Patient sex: F
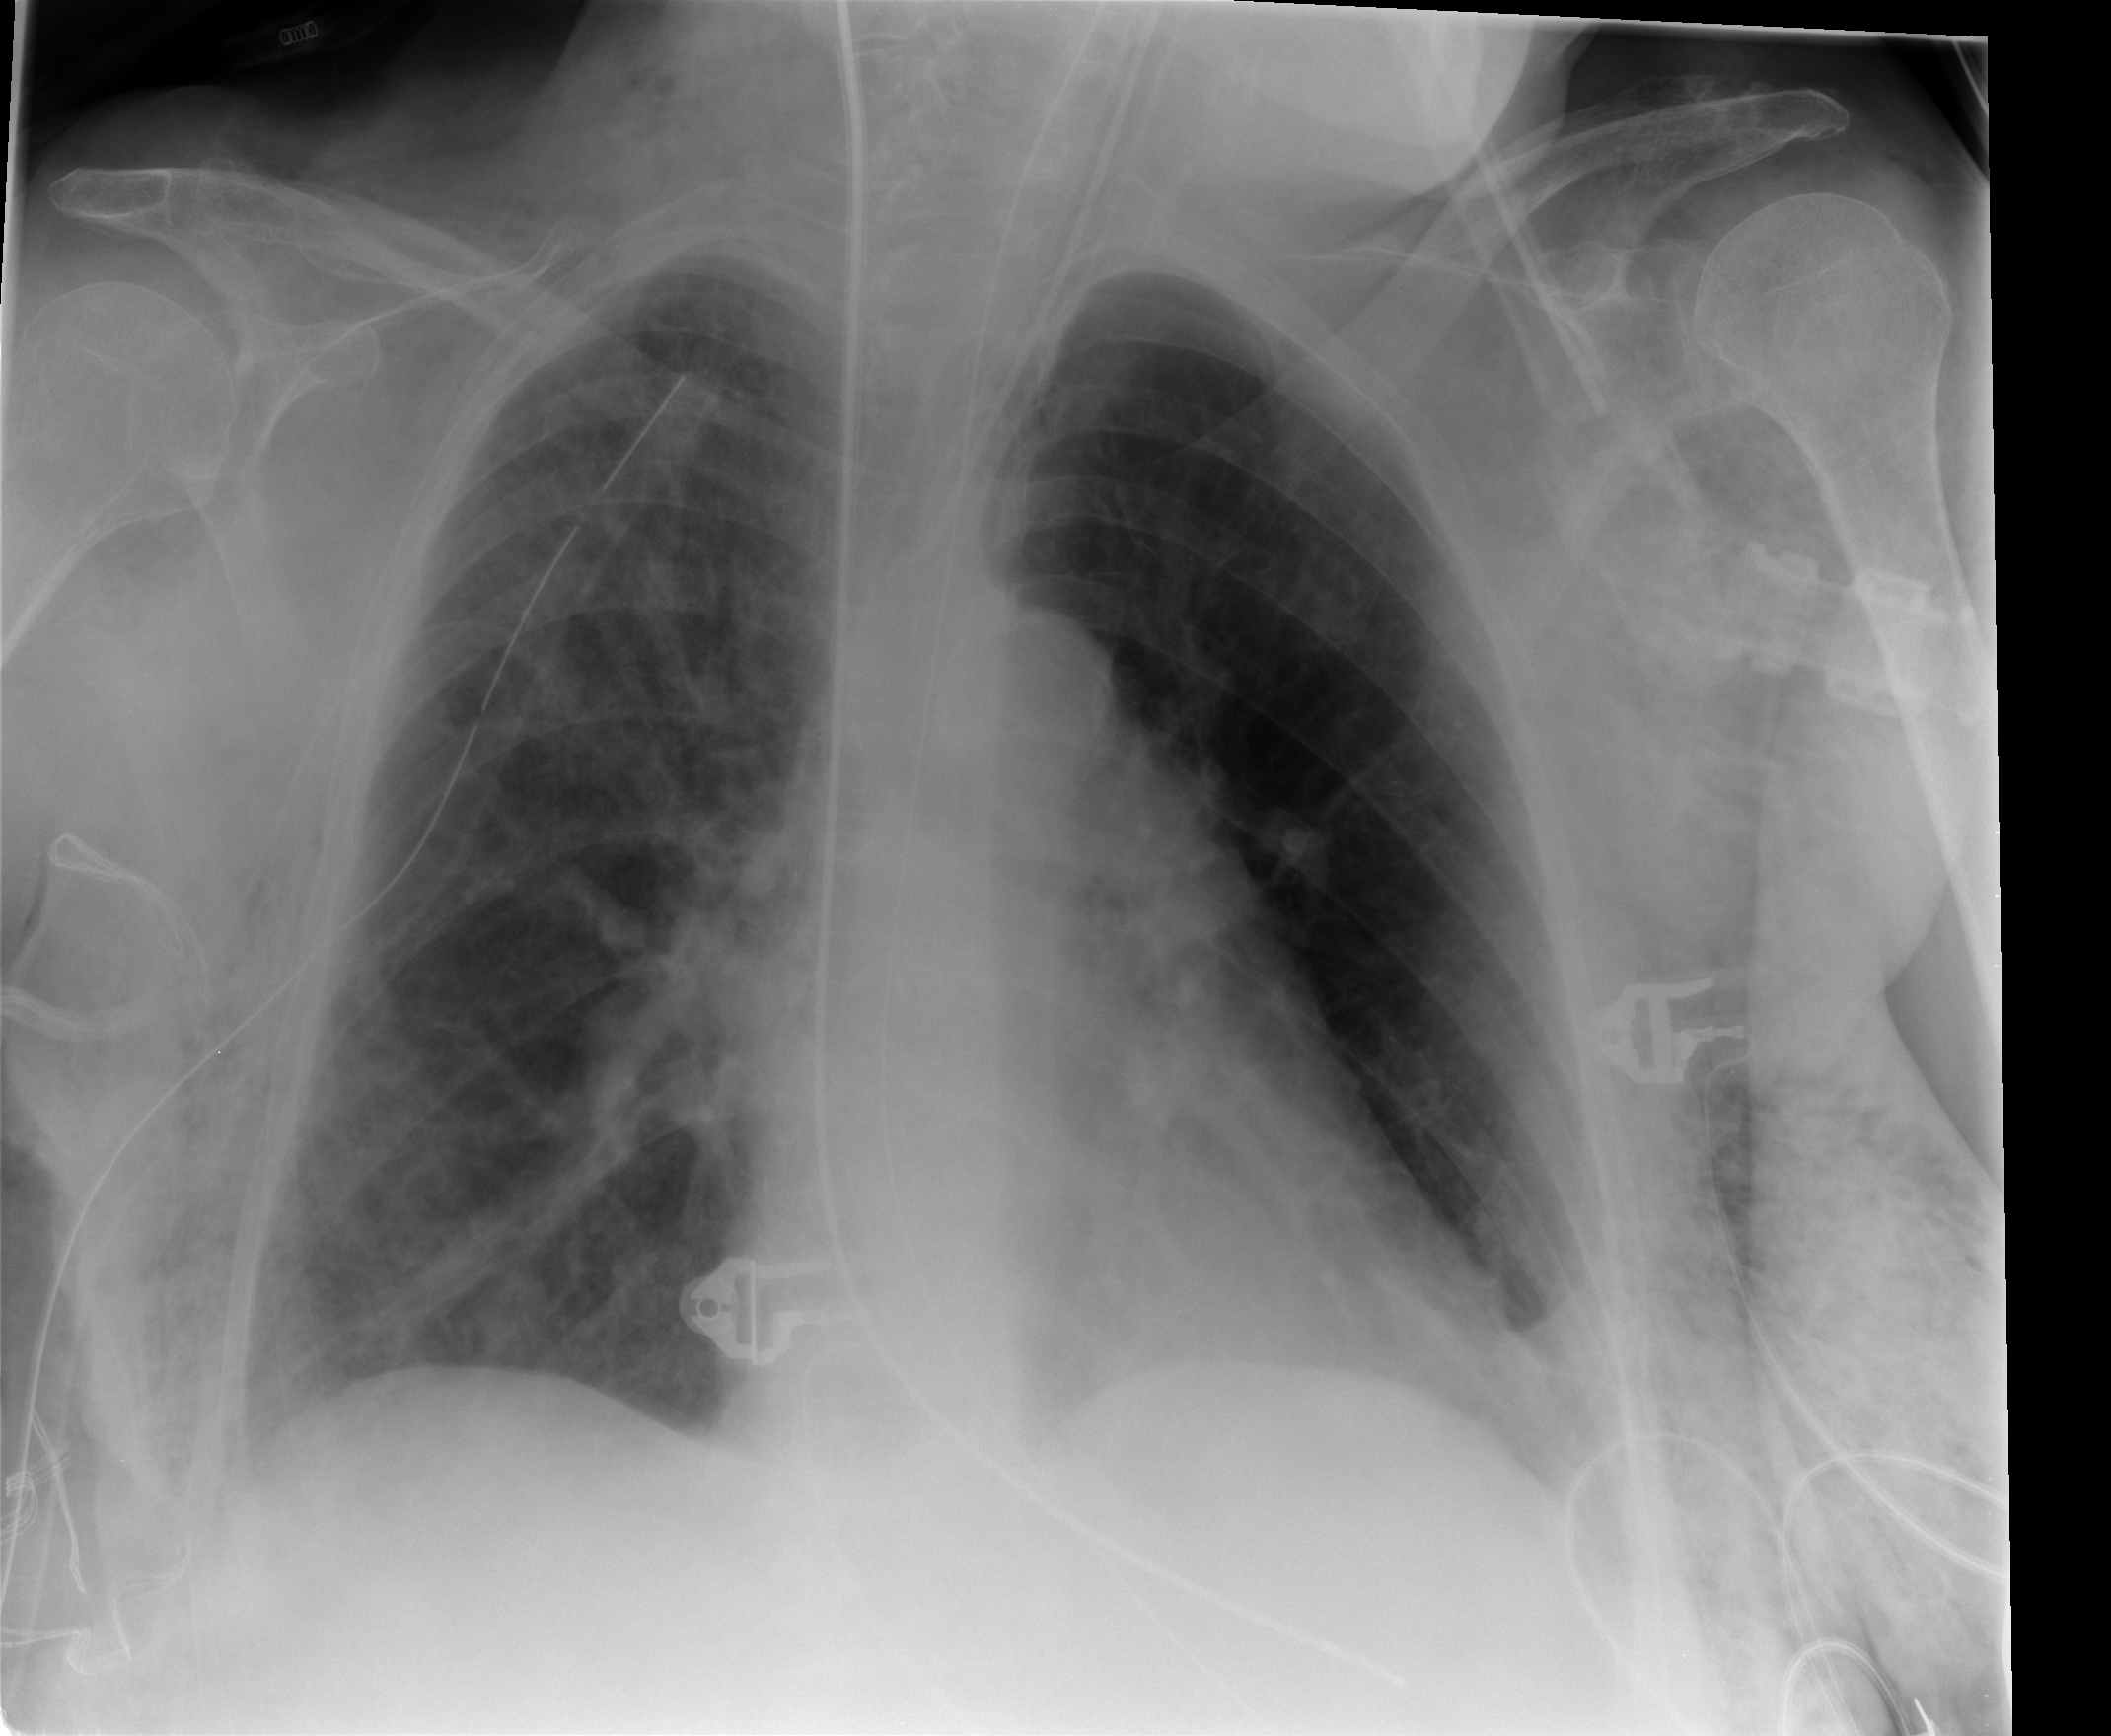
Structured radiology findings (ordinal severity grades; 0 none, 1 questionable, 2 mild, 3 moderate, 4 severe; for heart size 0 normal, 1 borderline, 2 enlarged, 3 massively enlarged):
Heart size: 2
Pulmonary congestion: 0
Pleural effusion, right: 0
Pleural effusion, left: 0
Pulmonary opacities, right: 1
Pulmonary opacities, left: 0
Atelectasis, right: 2
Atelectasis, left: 0